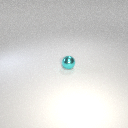
small cyan metal sphere